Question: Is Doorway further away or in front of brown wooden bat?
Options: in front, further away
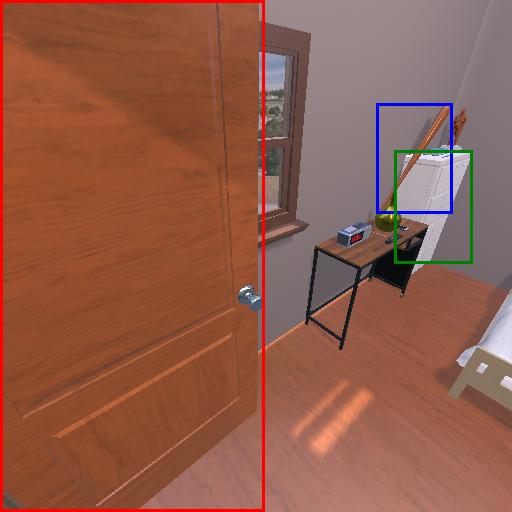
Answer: in front